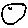
Label: moon